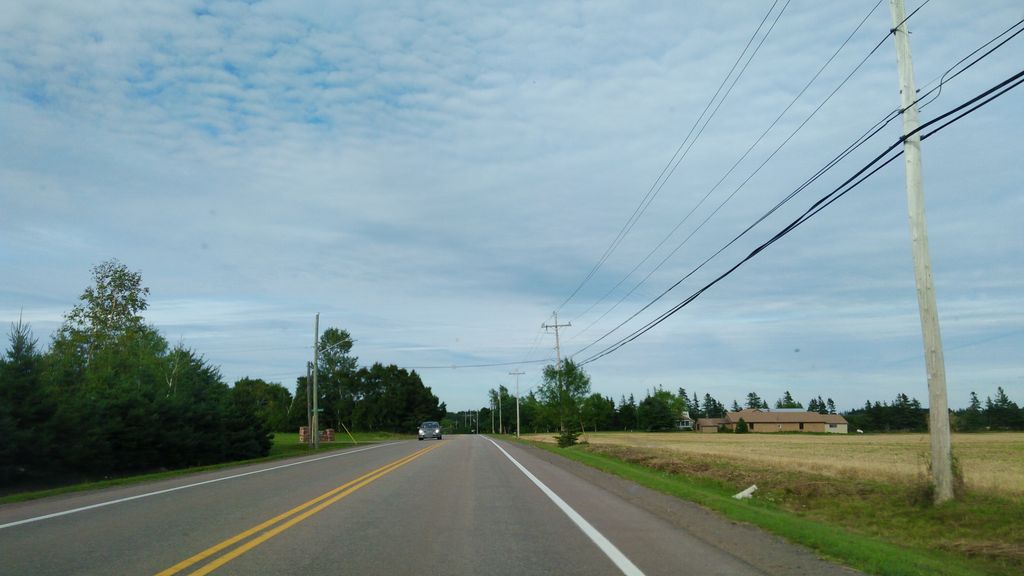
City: charlottetown